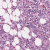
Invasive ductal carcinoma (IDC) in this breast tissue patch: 1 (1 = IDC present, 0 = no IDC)